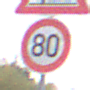
Verkehrszeichen: Geschwindigkeit80
Zusatzzeichen oben: SplittSchotter
Umgebung: Outdoor, Suburban
Tageszeit: Midday
Wetter: Overcast
Licht: Natural
Jahreszeit: NotSpecified
Kontrast: LowContrast